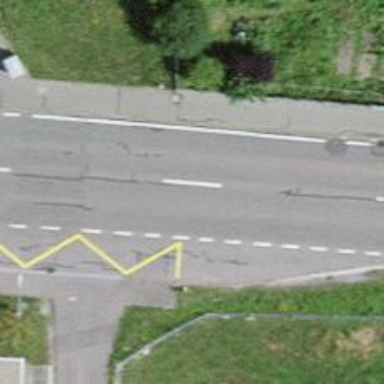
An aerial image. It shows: Public transport stop position.